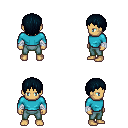
a pixel art fantasy rpg character, male body template, human, tanned skin, teal long-sleeve shirt, teal pants, raven plain hairstyle, white cloth bandages, four views (front, back, left, right), 2x2 character sprite sheet, small pixel art, hard edges, no anti-aliasing